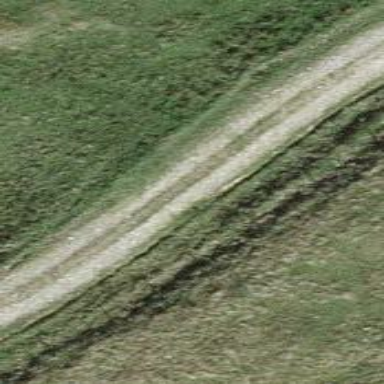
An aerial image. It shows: Track with grade 3 surface.